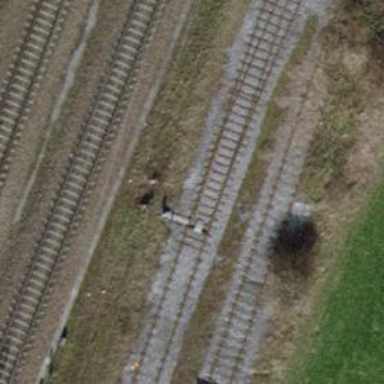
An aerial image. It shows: Railway switch.